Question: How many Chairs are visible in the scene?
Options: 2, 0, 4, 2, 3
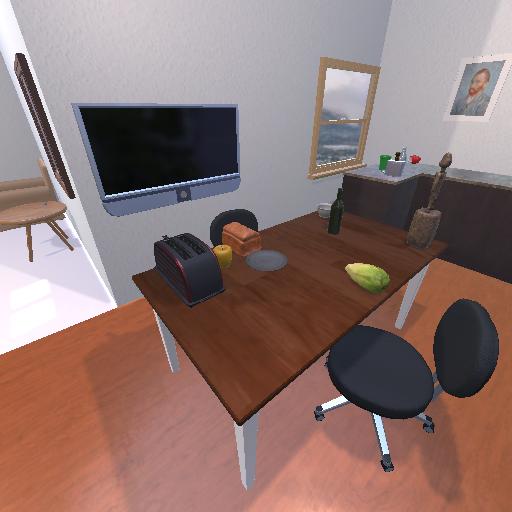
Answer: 2